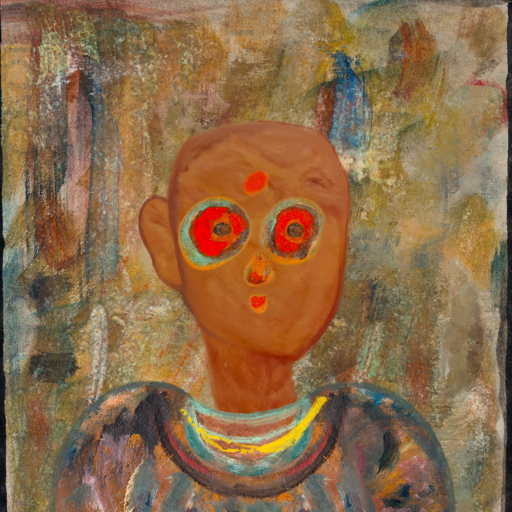
Background: Pipe, Head And Neck Front: Pious_Lady, Face Front: Sisters, Bust: Boggyland, Hair Front: Blank, Head Accessory: Blank, Second Necklace: Blank, Necklace: Irani_1, Baby: Blank